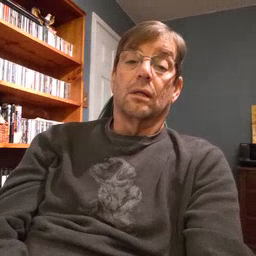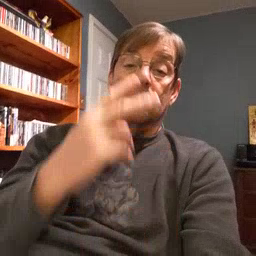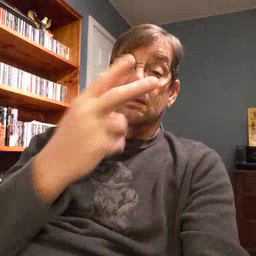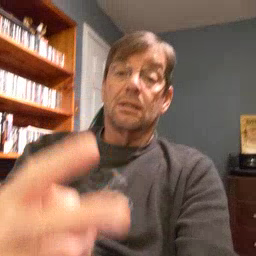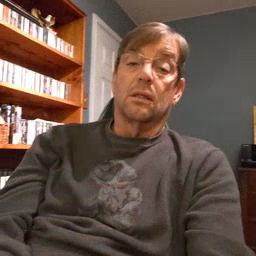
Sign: see